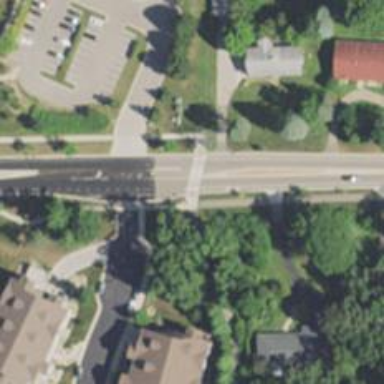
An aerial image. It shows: Uncontrolled crossing on footway.